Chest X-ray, AP view. Patient: 48 years old, sex F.
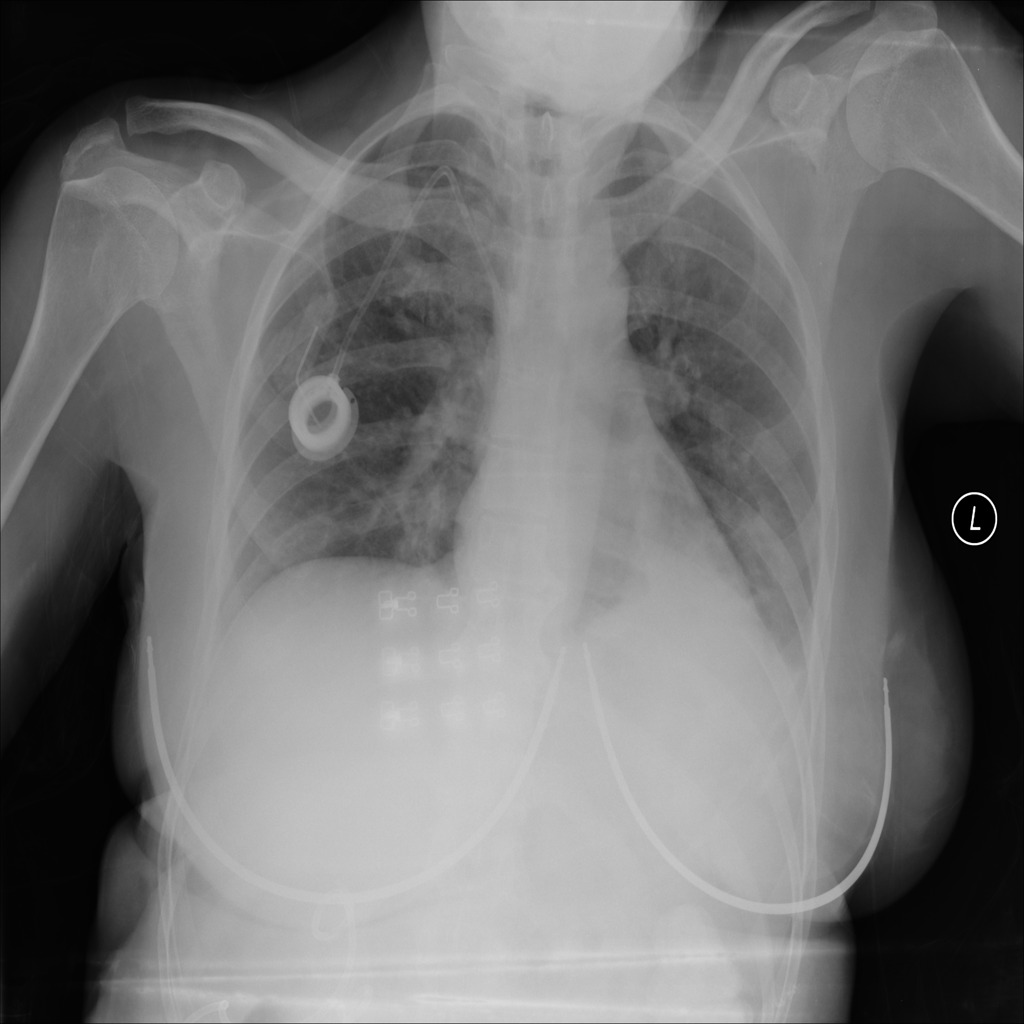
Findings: Atelectasis, Infiltration